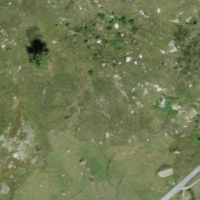
EUNIS habitat code: 23
Species observed at this site:
Asplenium septentrionale
Plebejus argus
Silene dioica
Erebia tyndarus